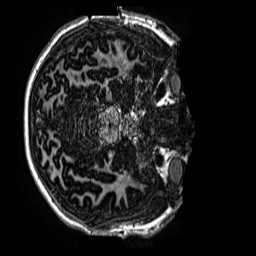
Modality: MP2RAGE
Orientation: axial
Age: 12
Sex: male
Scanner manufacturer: siemens
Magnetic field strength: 3 T
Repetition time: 4 s
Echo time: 0.00299 s